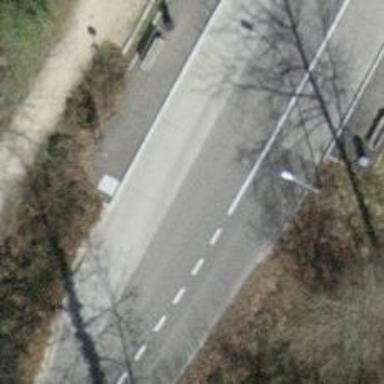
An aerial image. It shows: Bus stop equipped with public transport stop position.